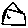
Label: house